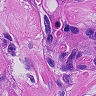
Metastatic tissue present: yes